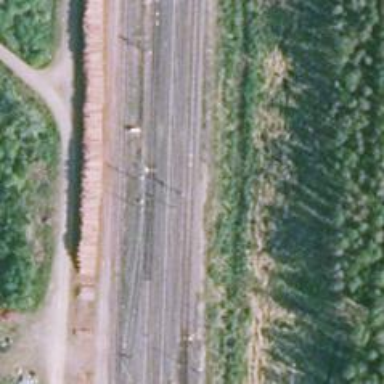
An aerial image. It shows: Siding railway line with electrified contact line for the trains.